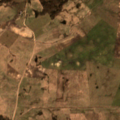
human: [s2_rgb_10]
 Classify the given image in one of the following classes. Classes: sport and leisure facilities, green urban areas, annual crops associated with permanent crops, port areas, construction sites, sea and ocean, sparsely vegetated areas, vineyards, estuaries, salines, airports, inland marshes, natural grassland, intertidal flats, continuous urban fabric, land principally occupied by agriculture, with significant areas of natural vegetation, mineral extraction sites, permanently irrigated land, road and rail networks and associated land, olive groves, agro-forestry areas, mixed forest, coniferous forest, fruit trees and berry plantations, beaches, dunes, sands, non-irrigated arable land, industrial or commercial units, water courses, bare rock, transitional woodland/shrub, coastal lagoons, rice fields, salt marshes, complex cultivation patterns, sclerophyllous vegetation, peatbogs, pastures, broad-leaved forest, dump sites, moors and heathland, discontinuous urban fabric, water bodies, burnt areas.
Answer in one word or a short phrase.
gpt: non-irrigated arable land, pastures, complex cultivation patterns, land principally occupied by agriculture, with significant areas of natural vegetation, broad-leaved forest